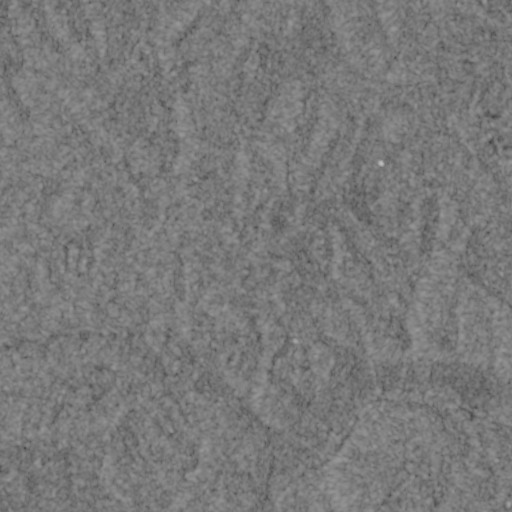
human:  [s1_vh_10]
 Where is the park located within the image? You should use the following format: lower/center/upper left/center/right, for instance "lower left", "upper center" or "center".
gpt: The park is located in the center of the image.
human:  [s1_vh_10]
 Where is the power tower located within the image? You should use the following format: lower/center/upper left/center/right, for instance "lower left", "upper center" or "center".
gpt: There is no power tower in the image.

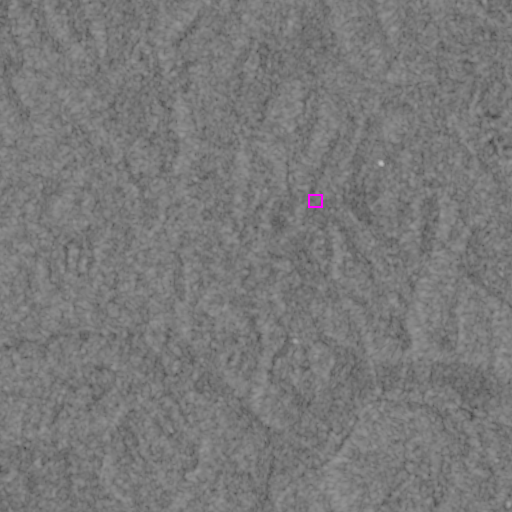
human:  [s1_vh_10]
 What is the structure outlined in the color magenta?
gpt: The structure outlined in magenta is a park.
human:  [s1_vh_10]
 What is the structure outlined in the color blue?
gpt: There is no blue outline.